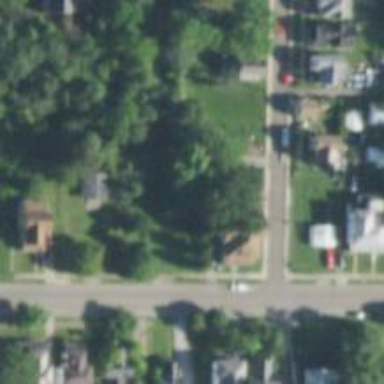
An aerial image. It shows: Alley classified as service road.